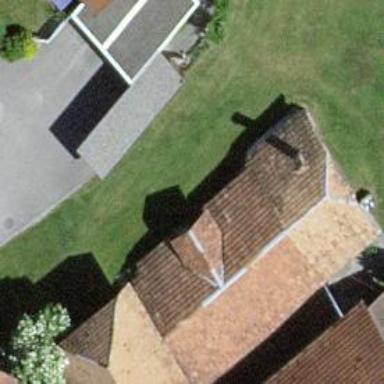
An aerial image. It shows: Rural barn.